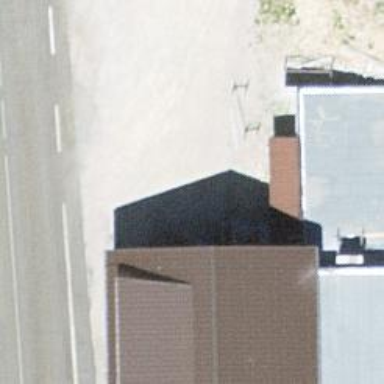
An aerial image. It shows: Restaurant.